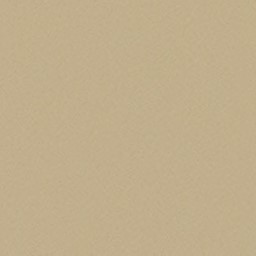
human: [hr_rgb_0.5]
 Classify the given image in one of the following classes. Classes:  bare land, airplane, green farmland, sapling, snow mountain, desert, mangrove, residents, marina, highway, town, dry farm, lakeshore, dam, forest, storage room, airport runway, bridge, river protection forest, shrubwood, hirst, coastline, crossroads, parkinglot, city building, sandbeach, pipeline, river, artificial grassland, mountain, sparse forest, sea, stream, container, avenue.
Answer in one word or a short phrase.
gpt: desert